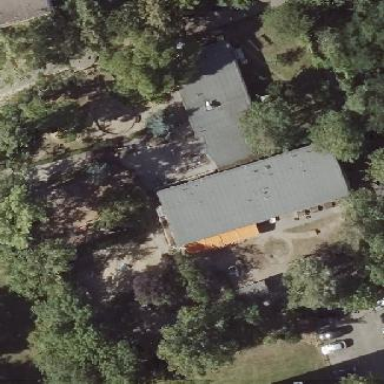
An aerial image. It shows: Kindergarten.